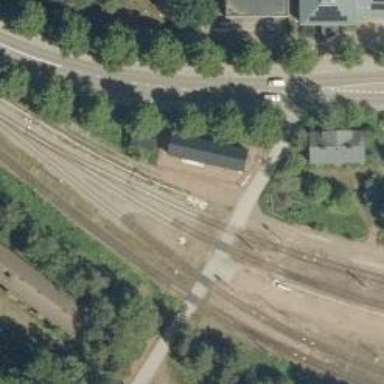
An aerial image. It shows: Level crossing with saltire marking.